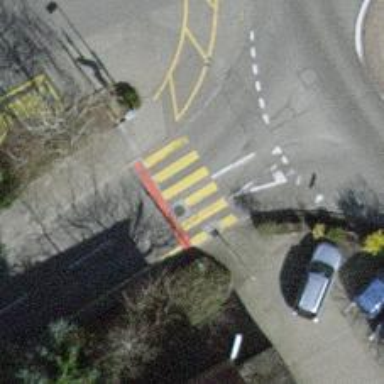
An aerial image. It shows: Marked crossing on footway.